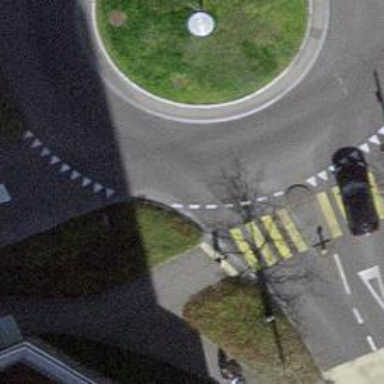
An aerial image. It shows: Tertiary road encircling roundabout with trolley wires.